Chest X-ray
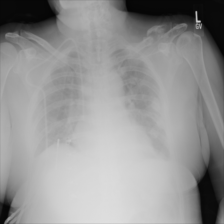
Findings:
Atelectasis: negative
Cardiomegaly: negative
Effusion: negative
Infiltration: negative
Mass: negative
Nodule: negative
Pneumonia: negative
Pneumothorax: negative
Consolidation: negative
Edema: negative
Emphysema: negative
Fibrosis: negative
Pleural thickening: negative
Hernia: negative